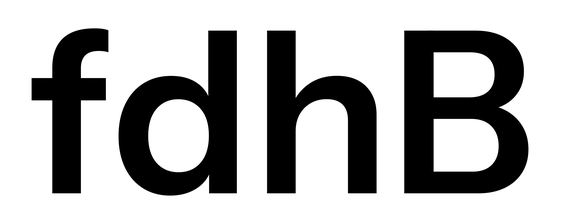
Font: InstrumentSans_SemiBold